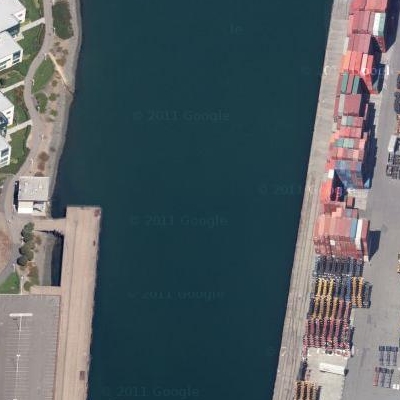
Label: RiverLake